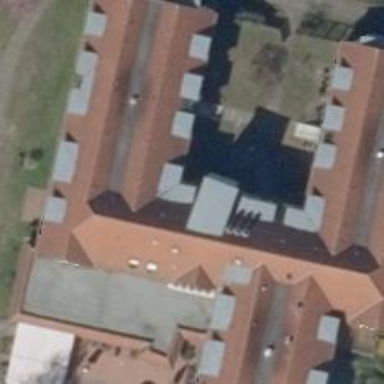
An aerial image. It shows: Nursing home.